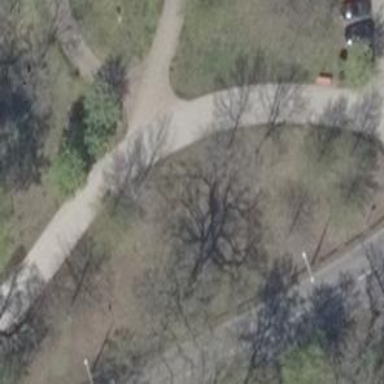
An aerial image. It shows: Paved path.